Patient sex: M
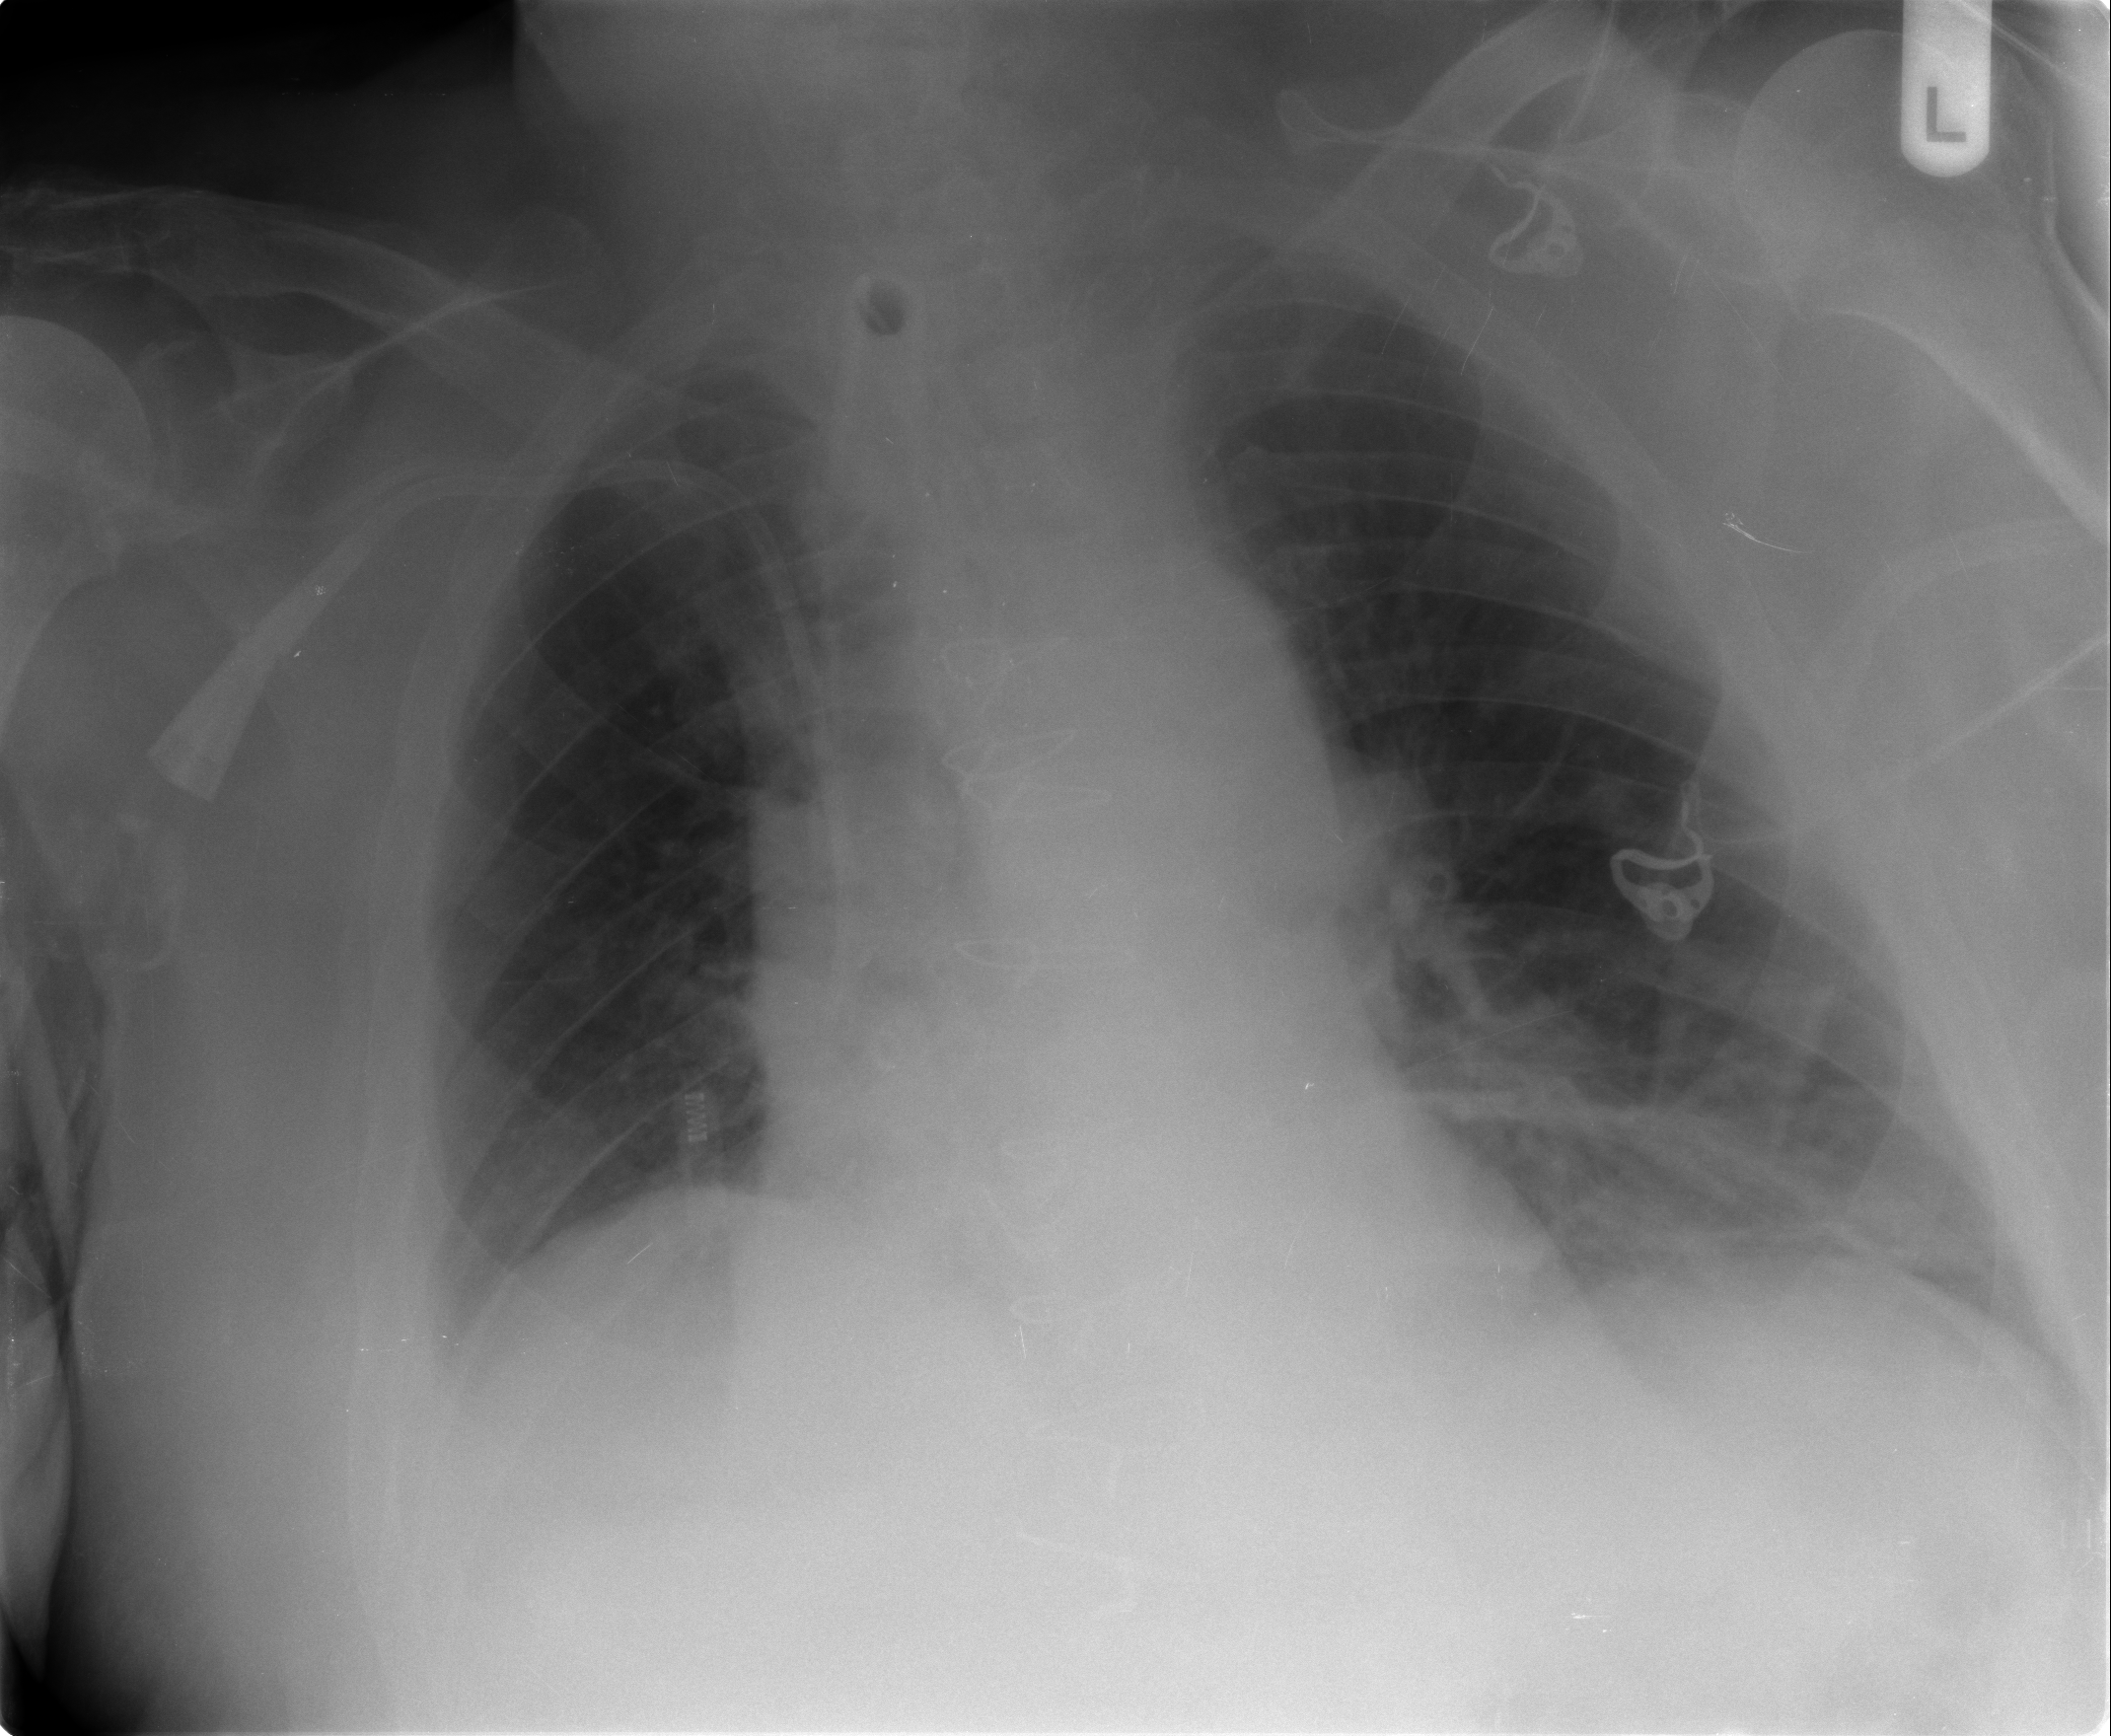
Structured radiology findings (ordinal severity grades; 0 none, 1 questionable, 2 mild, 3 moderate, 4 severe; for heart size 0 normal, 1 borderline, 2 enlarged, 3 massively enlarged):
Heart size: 2
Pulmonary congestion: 0
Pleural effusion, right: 0
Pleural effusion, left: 0
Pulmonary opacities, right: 0
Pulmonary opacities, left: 2
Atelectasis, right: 2
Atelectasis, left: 2